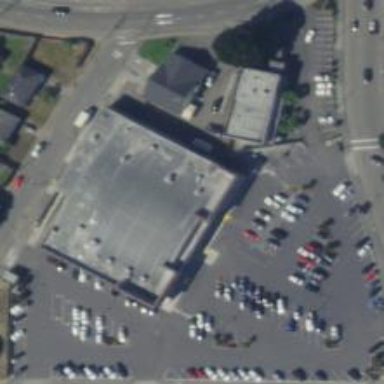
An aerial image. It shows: Parking area with asphalt surface.